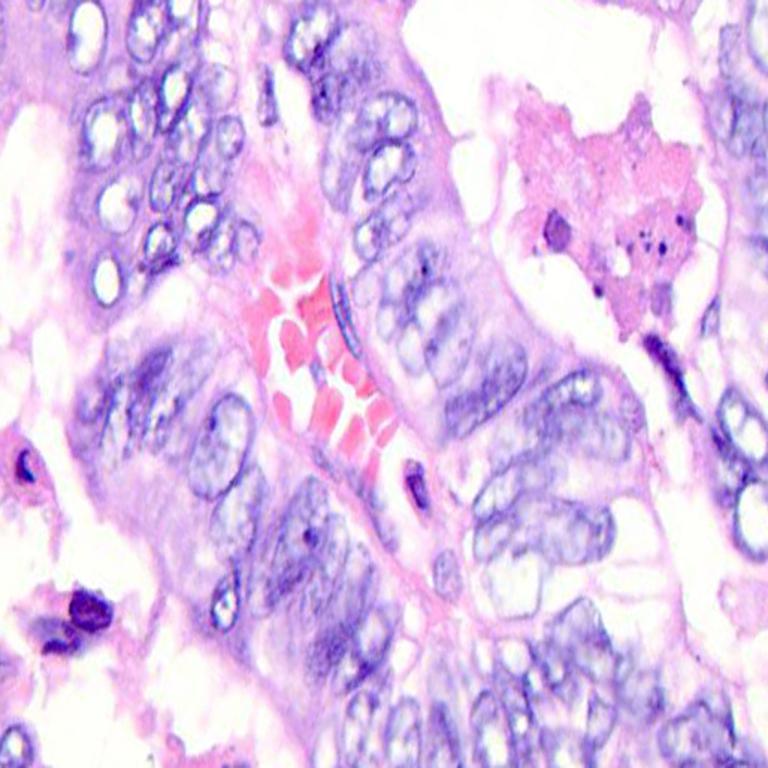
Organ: colon
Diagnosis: adenocarcinomas